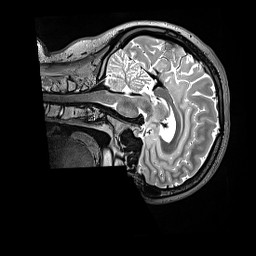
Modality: T2w
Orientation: sagittal
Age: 28
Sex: female
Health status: ill
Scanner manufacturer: siemens
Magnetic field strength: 3 T
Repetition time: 3.2 s
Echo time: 0.564 s